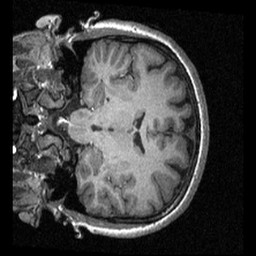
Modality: T1w
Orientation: coronal
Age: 23
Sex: female